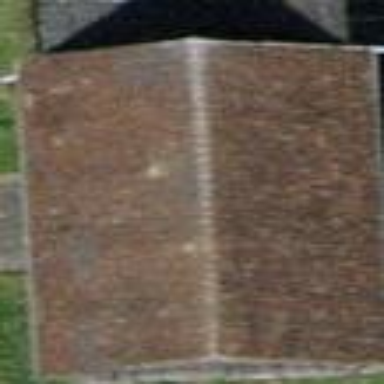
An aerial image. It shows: Rural barn.